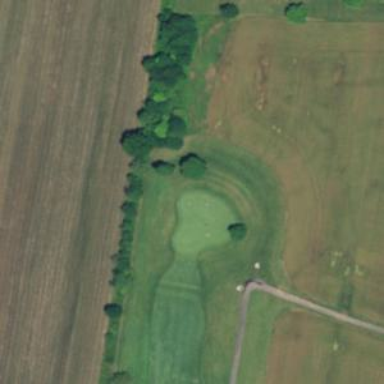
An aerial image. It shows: Golf hole.